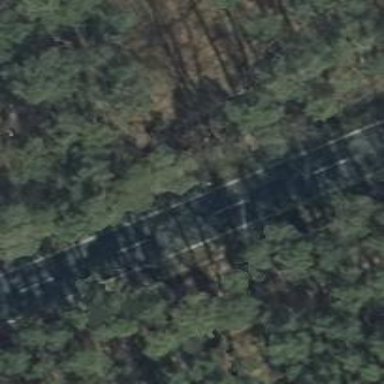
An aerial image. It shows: Secondary road with asphalt surface.